Interaction volume radius: 5 \u00c5
Interaction volume height: 25 \u00c5
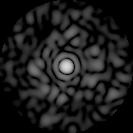
Disorder parameter: 0.8748